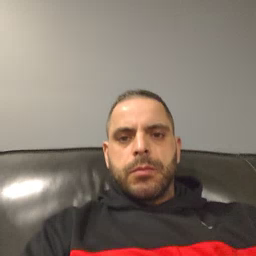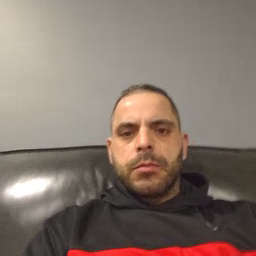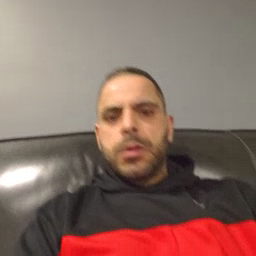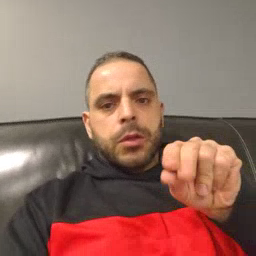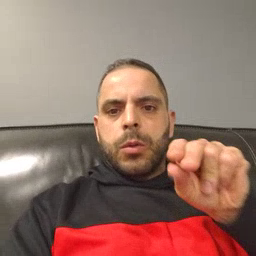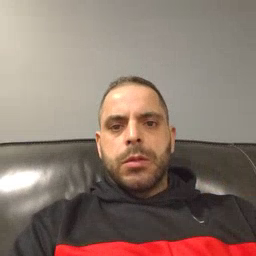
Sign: no